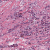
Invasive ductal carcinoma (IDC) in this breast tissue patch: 1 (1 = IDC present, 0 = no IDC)